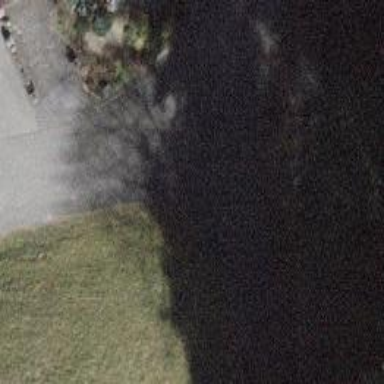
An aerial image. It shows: Culvert tunnel.